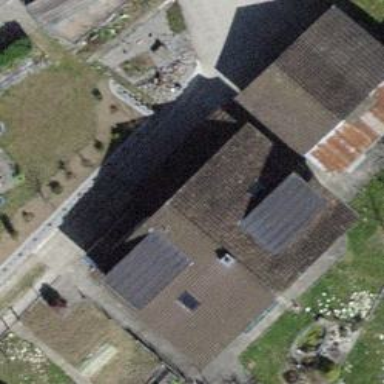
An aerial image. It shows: Building with tile roof.